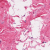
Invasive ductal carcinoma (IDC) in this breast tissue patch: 0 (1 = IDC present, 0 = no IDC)